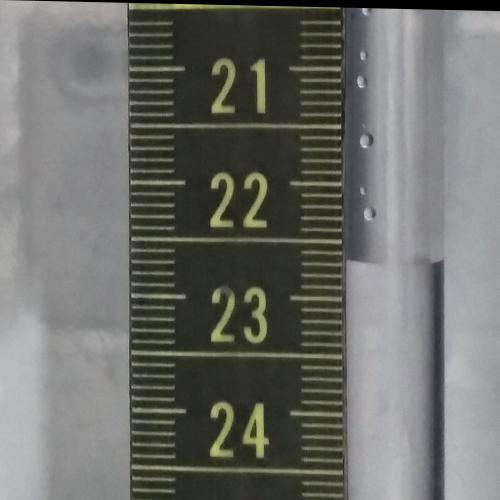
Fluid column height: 22.7 cm